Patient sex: F
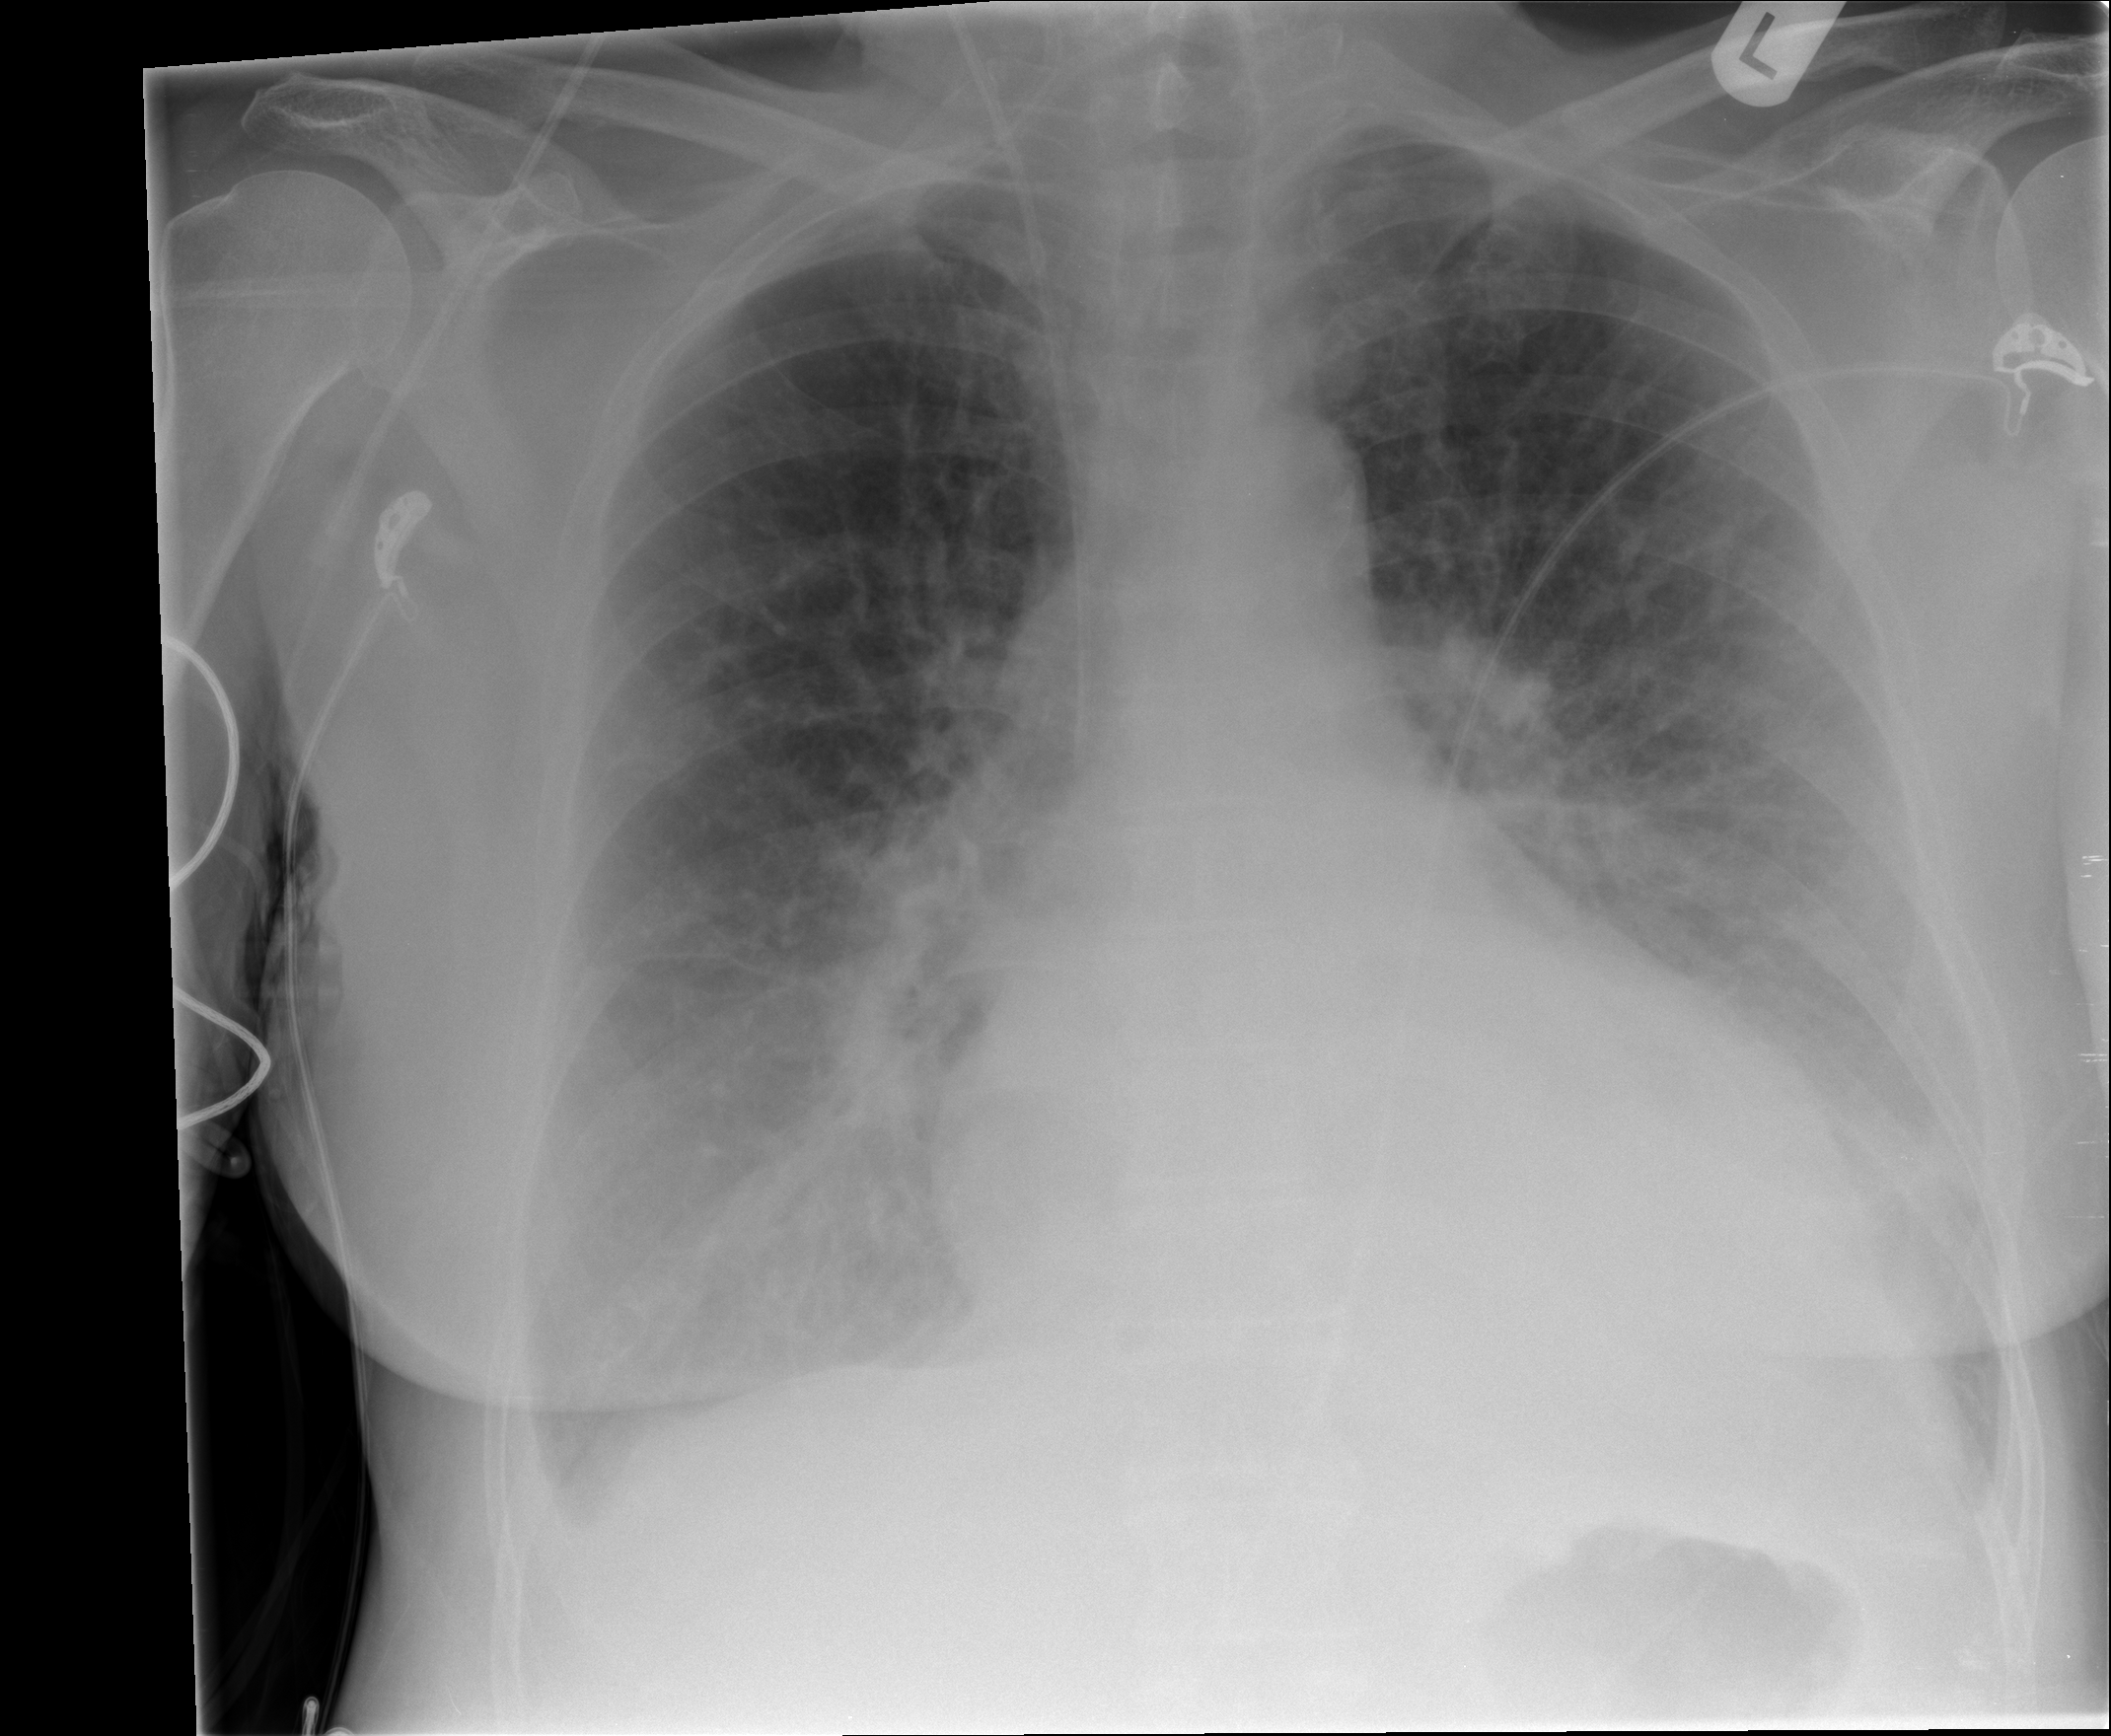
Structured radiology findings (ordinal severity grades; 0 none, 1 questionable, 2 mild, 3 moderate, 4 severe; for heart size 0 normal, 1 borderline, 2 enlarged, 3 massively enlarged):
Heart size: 2
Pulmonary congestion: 3
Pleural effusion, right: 2
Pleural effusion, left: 2
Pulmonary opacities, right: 2
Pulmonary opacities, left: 2
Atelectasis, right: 2
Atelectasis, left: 2